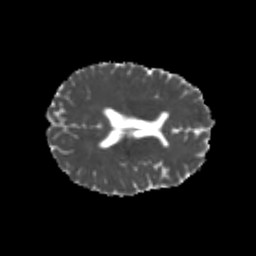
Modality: MD
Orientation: axial
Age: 22
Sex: female
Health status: healthy
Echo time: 0.074 s